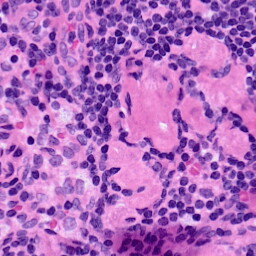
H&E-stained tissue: LymphNode